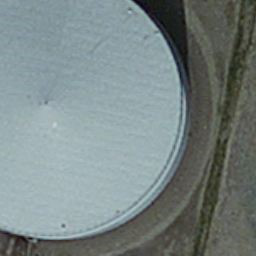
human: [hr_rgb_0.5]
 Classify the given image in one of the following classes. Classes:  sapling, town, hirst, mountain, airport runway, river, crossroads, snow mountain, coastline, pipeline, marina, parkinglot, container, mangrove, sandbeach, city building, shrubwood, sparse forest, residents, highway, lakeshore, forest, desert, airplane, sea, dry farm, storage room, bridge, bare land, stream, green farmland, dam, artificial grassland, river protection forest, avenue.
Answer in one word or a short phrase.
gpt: storage room